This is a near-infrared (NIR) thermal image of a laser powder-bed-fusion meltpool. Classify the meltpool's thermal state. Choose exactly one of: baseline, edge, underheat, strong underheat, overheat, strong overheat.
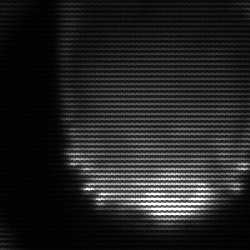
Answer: edge